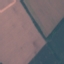
Land use / land cover: AnnualCrop